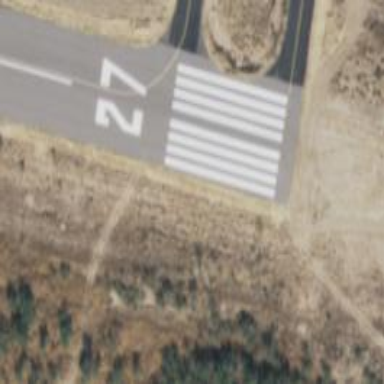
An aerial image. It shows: Asphalt runway at the airport.